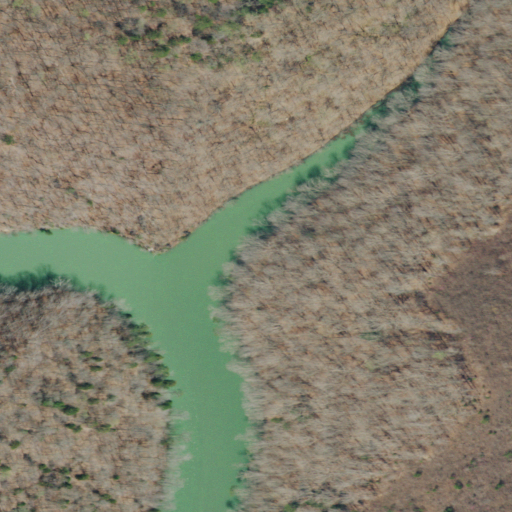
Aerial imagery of valley in Tennessee named Burnett Hollow containing deciduous forest, grassland, and open water